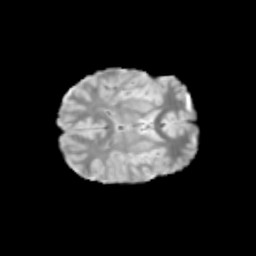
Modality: T2w
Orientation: axial
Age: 11
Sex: female
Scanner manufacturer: siemens
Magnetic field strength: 3 T
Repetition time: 3.8 s
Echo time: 0.07 s